Field crop: maize
Growth stage: 2
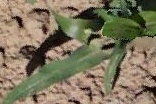
Species: maize